Question: I am working on a soundCloud json for the favorites songs from an user.
You can see it here

I can access to my favorites tracks but i can not access to the user id and username.
Here the code i am using which returns my favorite properties and i have commented the code which is not working to return the user properties.
I get this error in the console
What am i doing wrong? is it the right way to access to my user properties?
'''
model: function(params) {
var artist, favoriteListProxy, self;
self = this;
artist = params.artist;
this.controllerFor('application').set('artistName', artist);
favoriteListProxy = Ember.ArrayProxy.create({
content: []
});
return new Ember.RSVP.Promise(function(resolve, reject) {
return SC.get("/users/" + 'mannaio' + "/favorites", {limit: 40}, function(favorites) {
if (favorites.length) {
favorites.forEach(function(item, index, arr){
var favorite;
favorite = self.createFavoritelist(item, favoriteListProxy);
// return item.user.forEach(function(user, index, arr){
// return user = self.createUser(user, favorite);
// });
});
favorites = favoriteListProxy.get('content')
return resolve(favorites);
}
});
});
},
createFavoritelist: function(favorite, arr) {
var record;
record = this.store.createRecord('favorite', {});
record.setProperties({
id: favorite.id,
title: favorite.title,
artwork_url: favorite.artwork_url,
genre: favorite.genre
});
arr.pushObject(record);
return record;
},
// createUser: function(user, favorite) {
// var record;
// record = this.store.createRecord('user', {});
// record.setProperties(user).set('favorite', favorite);
// return record;
// },
'''
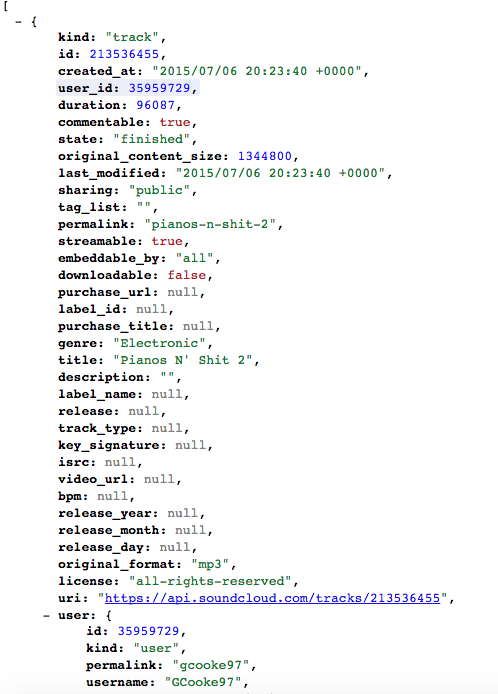
Answer: It appears to me that 'item.user' is an 'Object' and not an 'Array'. Therefore it doesn't have a 'forEach' method.
So try:
'return self.createUser(item.user, favorite);'